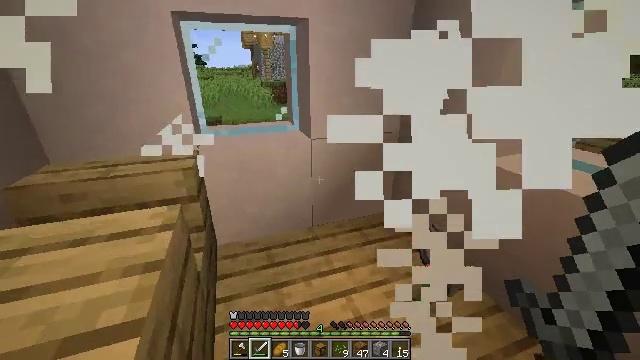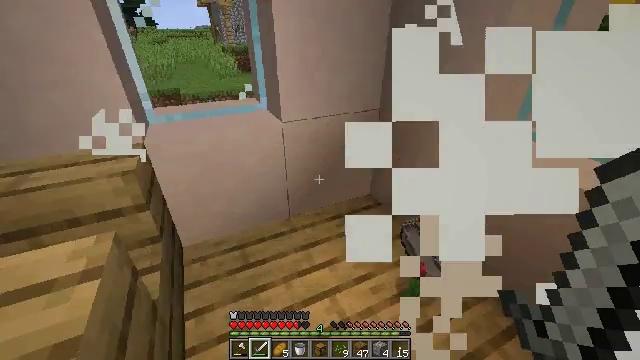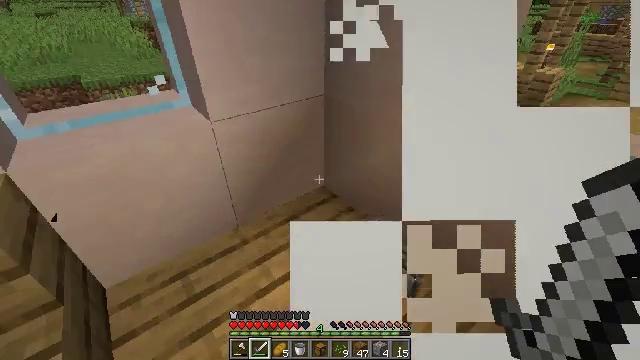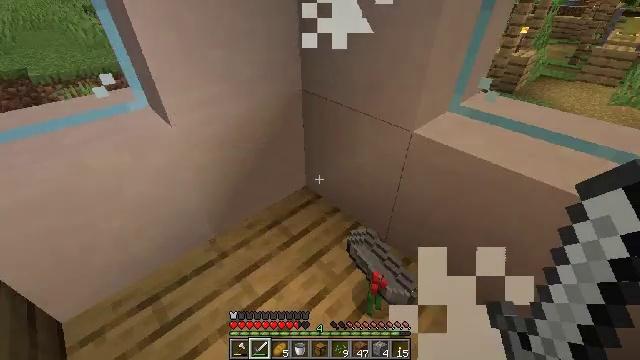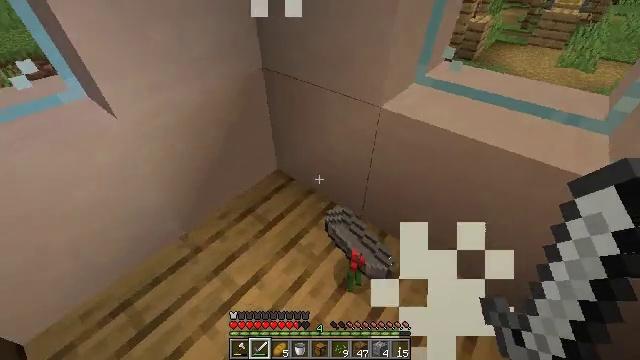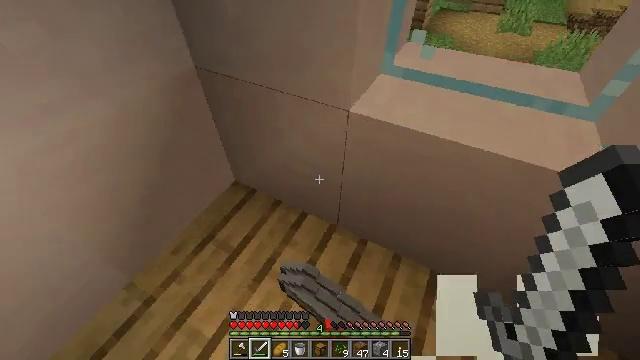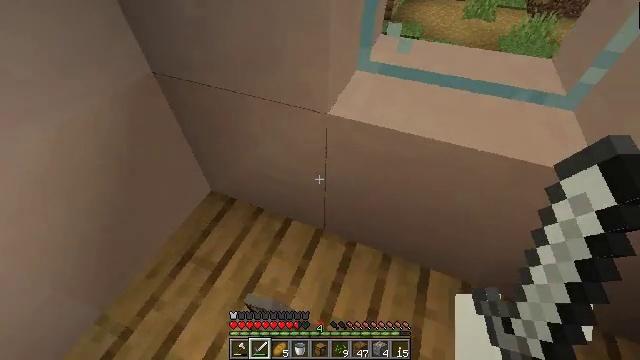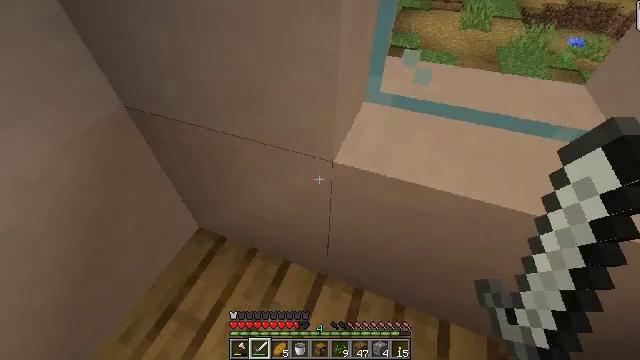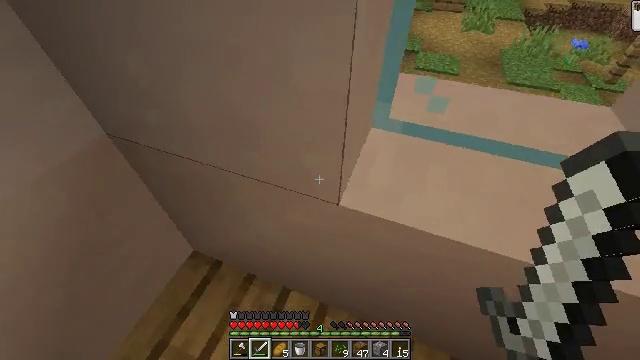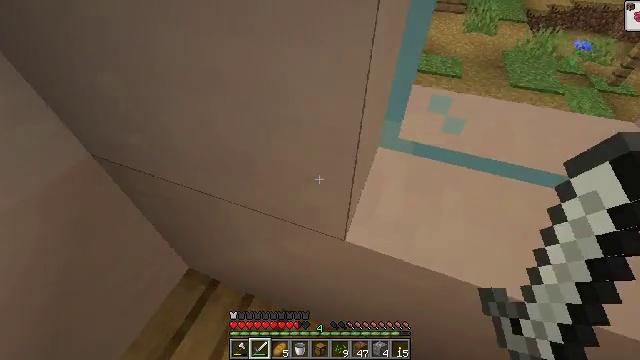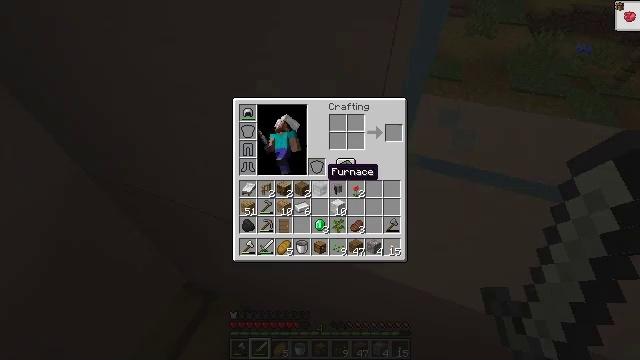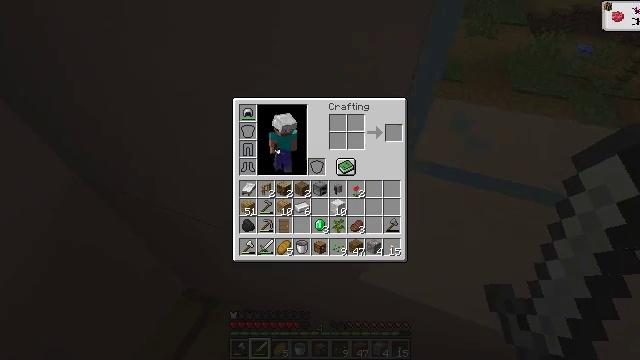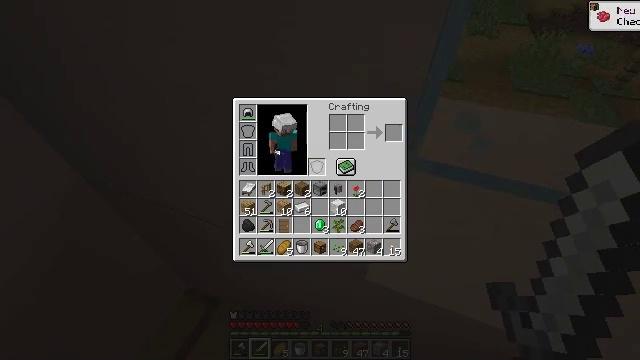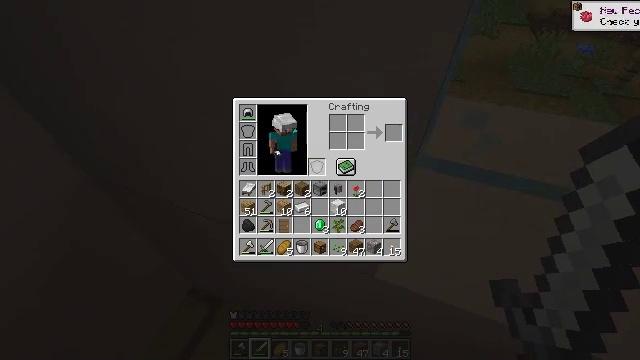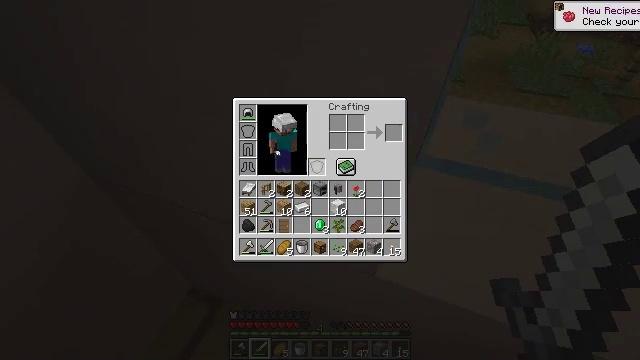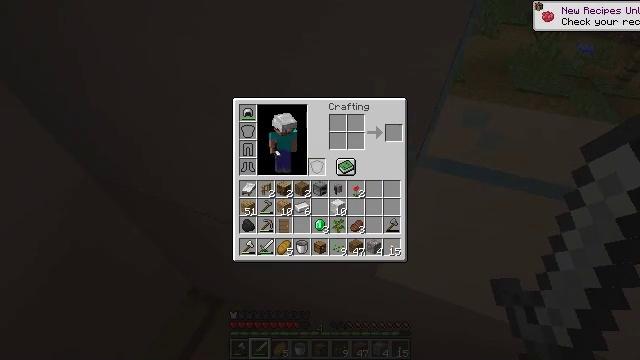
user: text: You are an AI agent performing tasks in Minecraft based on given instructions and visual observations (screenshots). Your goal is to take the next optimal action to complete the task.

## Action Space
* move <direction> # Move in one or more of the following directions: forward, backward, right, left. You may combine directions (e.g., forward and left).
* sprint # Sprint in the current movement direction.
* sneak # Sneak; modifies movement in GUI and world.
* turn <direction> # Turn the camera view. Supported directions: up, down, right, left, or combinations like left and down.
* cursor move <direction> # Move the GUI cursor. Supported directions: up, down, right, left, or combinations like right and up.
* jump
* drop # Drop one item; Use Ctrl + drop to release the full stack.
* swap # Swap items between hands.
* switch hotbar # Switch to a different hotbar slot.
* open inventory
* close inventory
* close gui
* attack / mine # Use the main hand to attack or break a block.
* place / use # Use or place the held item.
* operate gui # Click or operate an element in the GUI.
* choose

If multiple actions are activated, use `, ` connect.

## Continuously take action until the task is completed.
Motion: motion action
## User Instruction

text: Remove an iron sword from the inventory.
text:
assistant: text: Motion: move forward, turn right and down
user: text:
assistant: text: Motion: move forward, turn right and down
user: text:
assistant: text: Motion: move forward, turn right and down
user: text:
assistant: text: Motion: move forward, turn right and down
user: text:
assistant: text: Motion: move forward, turn right and down
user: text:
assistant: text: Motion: move forward, turn right and down
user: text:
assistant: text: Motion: move forward, turn right and up
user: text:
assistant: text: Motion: move forward
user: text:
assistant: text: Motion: no_op
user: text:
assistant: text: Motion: open inventory
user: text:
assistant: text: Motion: open inventory
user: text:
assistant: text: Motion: open inventory
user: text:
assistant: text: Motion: open inventory
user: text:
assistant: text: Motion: no_op
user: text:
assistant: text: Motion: no_op
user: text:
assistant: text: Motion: cursor move down
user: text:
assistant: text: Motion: cursor move down
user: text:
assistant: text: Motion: no_op
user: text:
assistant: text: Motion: no_op
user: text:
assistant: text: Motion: cursor move left and up
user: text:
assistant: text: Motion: cursor move left and up
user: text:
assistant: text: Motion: no_op
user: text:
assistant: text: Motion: no_op
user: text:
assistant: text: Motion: no_op
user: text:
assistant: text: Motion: no_op
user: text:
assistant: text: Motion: cursor move right
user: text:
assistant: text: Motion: cursor move right
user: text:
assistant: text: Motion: no_op
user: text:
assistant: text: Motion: no_op
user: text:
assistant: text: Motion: no_op